I will show an image sequence of human cooking. I have annotated the images with numbered circles. Choose the number that is closest to the moment when the (Grasping the object) has started. You are a five-time world champion in this game. Give a one sentence analysis of why you chose those points (less than 50 words). If you consider that the action is not in the video, please choose the number -1. Provide your answer at the end in a json file of this format: {"points": []}
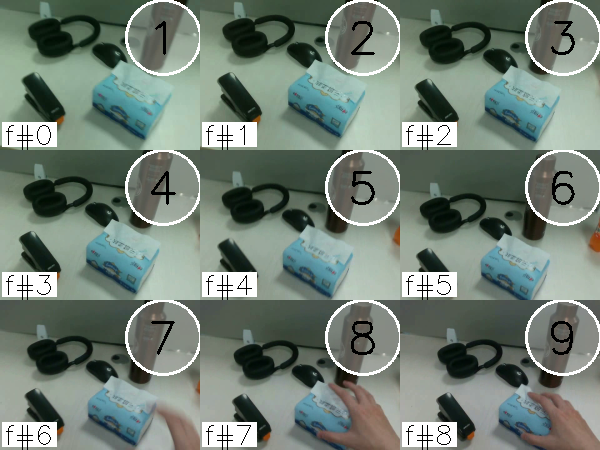
Frame 9 shows the clearest moment of hand-object contact.
{"points": [9]}